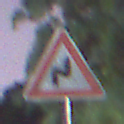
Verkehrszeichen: DoppelkurveRechts
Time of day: Night
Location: Outdoor (Suburban)
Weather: PartlyCloudy
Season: NotSpecified
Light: Artificial